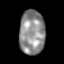
Tissue: skin
Cell type: Epithelial cells
Senescence score: 0.2397
Nuclear area (px): 1105
Mean DAPI intensity: 142.694